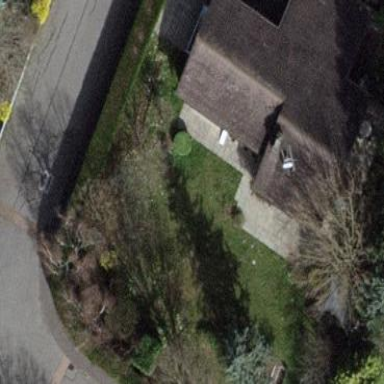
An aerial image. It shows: Garden enclosed by fence.